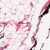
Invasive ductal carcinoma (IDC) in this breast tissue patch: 0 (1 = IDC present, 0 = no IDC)